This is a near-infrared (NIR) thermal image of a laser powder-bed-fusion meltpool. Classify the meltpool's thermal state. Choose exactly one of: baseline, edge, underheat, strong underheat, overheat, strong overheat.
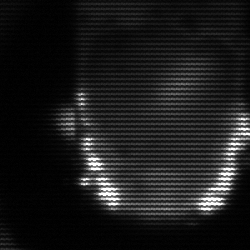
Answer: baseline